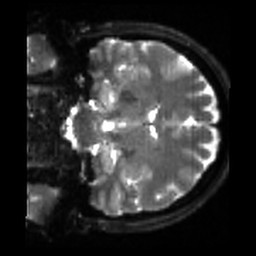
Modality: sbref
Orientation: coronal
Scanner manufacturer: siemens
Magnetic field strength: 3 T
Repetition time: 4 s
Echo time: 0.0594 s